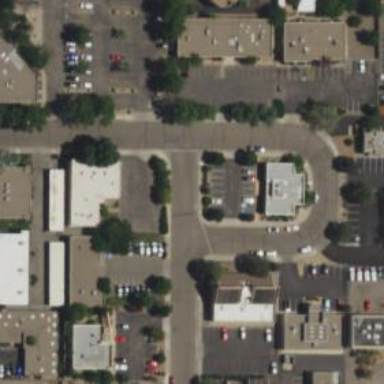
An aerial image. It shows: Commercial area.